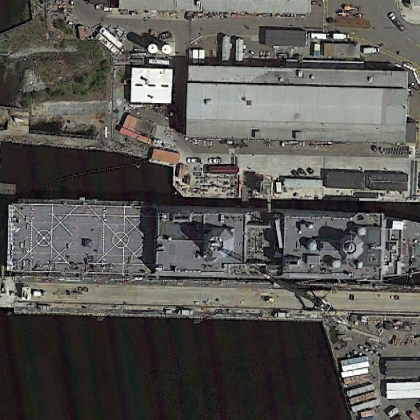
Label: combat